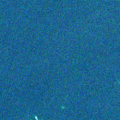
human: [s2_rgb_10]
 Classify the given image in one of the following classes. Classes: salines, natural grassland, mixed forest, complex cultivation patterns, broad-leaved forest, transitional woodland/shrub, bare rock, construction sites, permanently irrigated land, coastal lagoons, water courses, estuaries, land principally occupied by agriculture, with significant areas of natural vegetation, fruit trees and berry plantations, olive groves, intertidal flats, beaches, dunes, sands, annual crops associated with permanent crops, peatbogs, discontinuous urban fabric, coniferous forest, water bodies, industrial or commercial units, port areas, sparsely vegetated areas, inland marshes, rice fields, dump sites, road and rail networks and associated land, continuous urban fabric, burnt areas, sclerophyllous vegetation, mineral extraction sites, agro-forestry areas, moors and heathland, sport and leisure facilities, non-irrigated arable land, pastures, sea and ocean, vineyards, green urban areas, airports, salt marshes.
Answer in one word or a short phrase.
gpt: sea and ocean